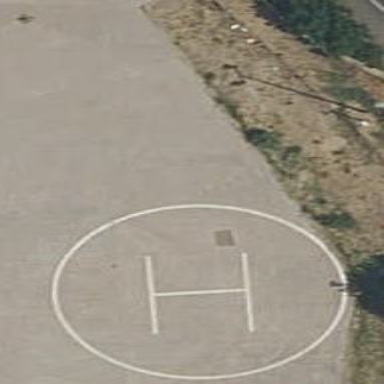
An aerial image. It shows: Image showing helipad at airport.